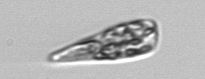
Label: Licmophora